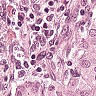
Metastatic tissue present: yes